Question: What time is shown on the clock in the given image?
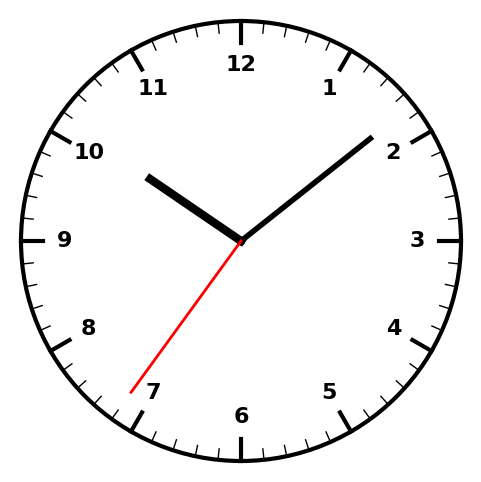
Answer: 10:08:36